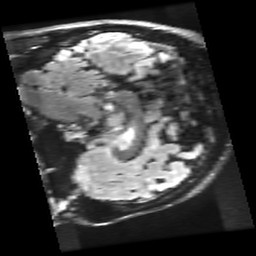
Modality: FLAIR
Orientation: sagittal
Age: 25
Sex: male
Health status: healthy
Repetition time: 12 s
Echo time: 0.09782 s